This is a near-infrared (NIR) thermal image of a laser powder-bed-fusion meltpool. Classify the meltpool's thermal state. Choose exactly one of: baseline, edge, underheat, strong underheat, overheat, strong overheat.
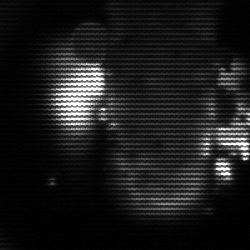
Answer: strong underheat